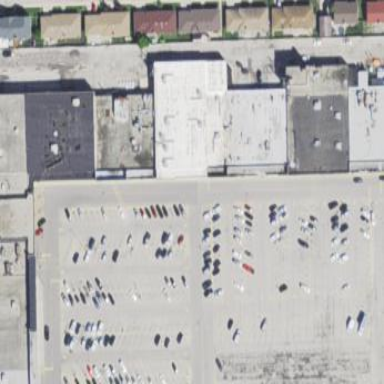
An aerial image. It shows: Retail area.